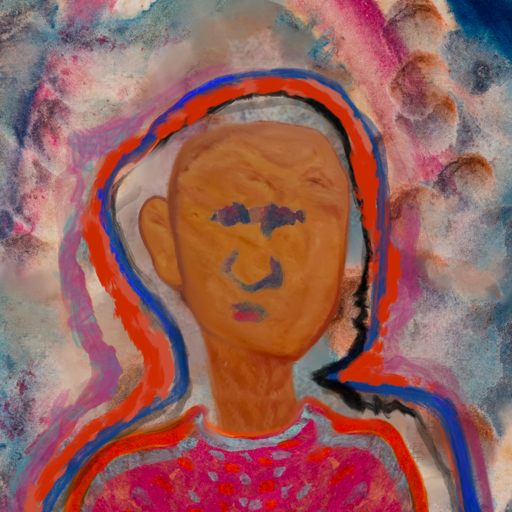
Background: Rupkatha, Head And Neck Front: Pious_Lady, Face Front: In_The_Sun, Bust: Sisters, Hair Front: Experience, Head Accessory: Blank, Second Necklace: Blank, Necklace: Blank, Baby: Blank